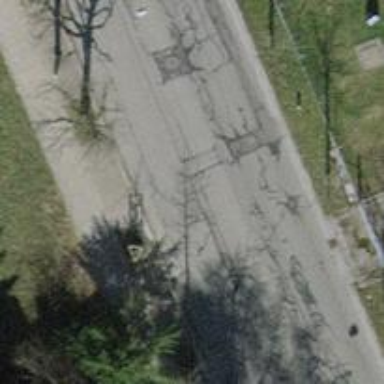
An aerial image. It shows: Avenue of trees.